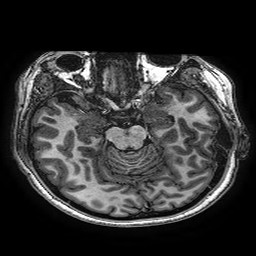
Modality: T1w
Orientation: coronal
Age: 17
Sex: female
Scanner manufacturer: ge
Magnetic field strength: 3 T
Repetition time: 0.00766 s
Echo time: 0.003476 s